Question: I'm trying to align my words properly in my pdf as all of the words are clustered together. However, i'm adding my word format with a phrase. Hence, i googled some of the tutorial which doesn't seem to help.
'''
protected void btnPDF_Click(object sender, EventArgs e)
{
var doc1 = new Document();
var filename = "MyTestPDF" + DateTime.Now.ToString("yyyyMMddHHmmssfff") + ".pdf";
var output = new FileStream(Path.Combine("C:\Users\apr12mpsip\Desktop\New folder", filename), FileMode.Create);
PdfWriter.GetInstance(doc1, output);
doc1.Open();
PdfPTable table = new PdfPTable(1);
table.TotalWidth = 585f;
table.LockedWidth = true;
var logo = iTextSharp.text.Image.GetInstance(Server.MapPath("~/image/logo.jpg"));
doc1.Add(logo);
var titleFont = FontFactory.GetFont("Arial", 18, Font.BOLD);
doc1.Add(new Paragraph("Official Report. Member Report ID : " + DDLCase.SelectedValue, titleFont));
var normalFont = FontFactory.GetFont(FontFactory.HELVETICA, 14, Font.BOLD);
var phrase = new Phrase();
SqlConnection con = new SqlConnection("Data Source = localhost; Initial Catalog = project; Integrated Security = SSPI");
SqlCommand cm = new SqlCommand("Select lro.fullname, lro.contact, mr.typeofcrime, mr.location,mr.crdatetime, pr.policeid, pr.prdatetime, mr.citizenreport, pr.policereport, aor.officialreport from MemberReport mr, PoliceReport pr, LoginRegisterOthers lro, AdminOfficialReport aor where mr.memberreportid = '" + DDLCase.SelectedValue + "' and mr.memberreportid=pr.memberreportid and pr.policereportid=aor.policereportid", con);
con.Open();
SqlDataReader dr;
dr = cm.ExecuteReader();
if (dr.Read())
{
phrase.Add(new Chunk("Full Name :", normalFont));
phrase.Add(dr[0].ToString());
phrase.Add(new Chunk("Contact :", normalFont));
phrase.Add(dr[1].ToString());
phrase.Add(new Chunk("Type Of Crime :", normalFont));
phrase.Add(dr[2].ToString());
phrase.Add(new Chunk("Location :", normalFont));
phrase.Add(dr[3].ToString());
phrase.Add(new Chunk("Citizen Report Date Time :", normalFont));
phrase.Add(dr[4].ToString());
phrase.Add(new Chunk("Police ID :", normalFont));
phrase.Add(dr[5].ToString());
phrase.Add(new Chunk("Police Report Date Time :", normalFont));
phrase.Add(dr[6].ToString());
phrase.Add(new Chunk("Citizen Report :", normalFont));
phrase.Add(dr[7].ToString());
phrase.Add(new Chunk("Police Report :", normalFont));
phrase.Add(dr[8].ToString());
phrase.Add(new Chunk("Official Report :", normalFont));
phrase.Add(dr[9].ToString());
table.AddCell(phrase);
}
dr.Close();
doc1.Add(table);
'''
However this is the end results when i run my pdf file.

I'm hoping each label will be aligned like this
admin
65498732
so on and so forth.
Any help will be appreciate.
Thanks
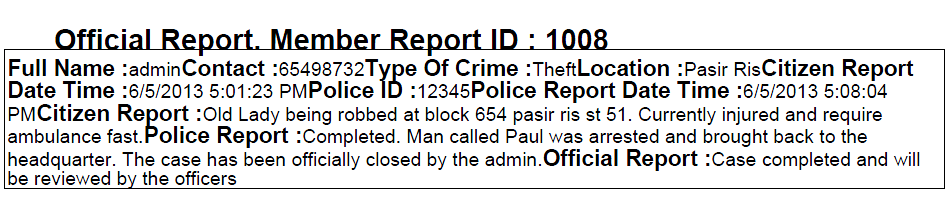
Answer: Just use Chunk.NEWLINE:
'''
var phrase = new Phrase();
phrase.Add(new Chunk("Full Name :"));
phrase.Add("Jame Tom");
phrase.Add(Chunk.NEWLINE);
phrase.Add(new Chunk("Full Name :"));
phrase.Add("Jame Tom");
'''